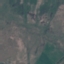
Label: HerbaceousVegetation